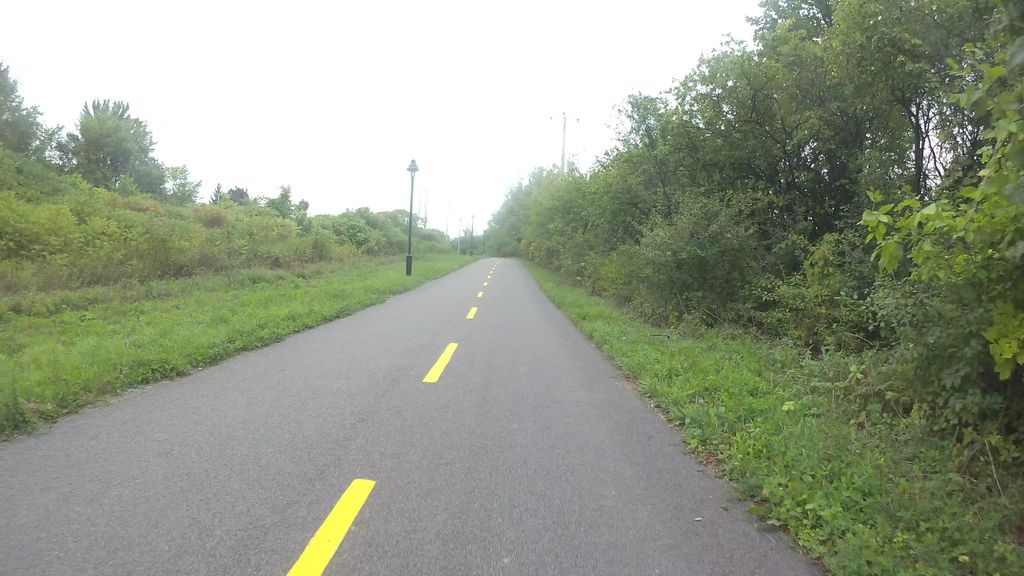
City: montreal